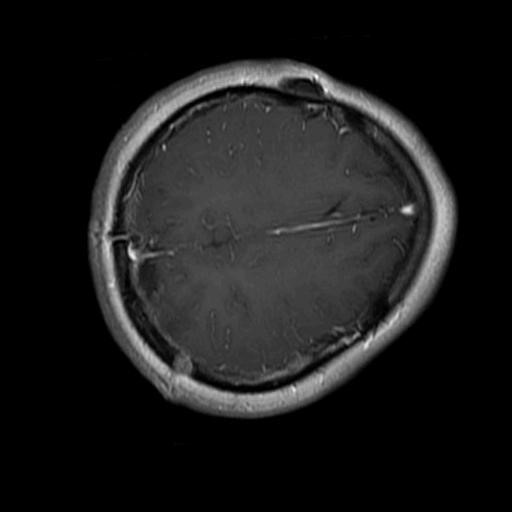
Label: brain_glioma